Question:
I get the above error msg but my class does have a main method:
'''
package adventure;
import com.jme3.system.AppSettings;
import java.applet.Applet;
import java.applet.AudioClip;
import java.awt.Image;
import java.io.File;
import java.net.MalformedURLException;
import java.net.URL;
import com.jme3.renderer.queue.RenderQueue.ShadowMode;
import com.jme3.animation.AnimChannel;
import com.jme3.animation.AnimControl;
import com.jme3.animation.AnimEventListener;
import com.jme3.animation.LoopMode;
import com.jme3.app.SimpleApplication;
import com.jme3.asset.BlenderKey;
import com.jme3.asset.plugins.HttpZipLocator;
import com.jme3.asset.plugins.ZipLocator;
import com.jme3.bullet.BulletAppState;
import com.jme3.bullet.PhysicsSpace;
import com.jme3.bullet.collision.shapes.CapsuleCollisionShape;
import com.jme3.bullet.control.CharacterControl;
import com.jme3.bullet.control.RigidBodyControl;
import com.jme3.input.ChaseCamera;
import com.jme3.input.KeyInput;
import com.jme3.input.controls.ActionListener;
import com.jme3.input.controls.KeyTrigger;
import com.jme3.light.AmbientLight;
import com.jme3.light.DirectionalLight;
import com.jme3.material.MaterialList;
import com.jme3.math.ColorRGBA;
import com.jme3.math.Vector3f;
import com.jme3.post.FilterPostProcessor;
import com.jme3.post.filters.BloomFilter;
import com.jme3.scene.Node;
import com.jme3.scene.Spatial;
import com.jme3.scene.plugins.ogre.OgreMeshKey;
import com.jme3.input.controls.MouseButtonTrigger;
import com.jme3.input.MouseInput;
public class Q3World extends SimpleApplication implements ActionListener,
AnimEventListener, Playable {
private Node gameLevel;
//private PhysicsCharacter player;
private static boolean useHttp = false;
//private static World world;
//private static Person person;
//private static Player dplayer;
private BulletAppState bulletAppState;
private AnimChannel channel;
private AnimControl control;
// character
CharacterControl character;
CharacterControl goblincharacter;
Node model;
// temp vectors
Vector3f walkDirection = new Vector3f();
Spatial goblin;
RigidBodyControl terrainPhysicsNode;
// animation
AnimChannel animationChannel;
AnimChannel shootingChannel;
AnimControl animationControl;
float airTime = 0;
// camera
boolean left = false, right = false, up = false, down = false, attack=false;
ChaseCamera chaseCam;
FilterPostProcessor fpp;
private Spatial sceneModel;
private RigidBodyControl landscape;
public static void main(String[] args) {
File file = new File("quake3level.zip");
if (!file.exists()) {
useHttp = true;
}
Q3World app = new Q3World();
AppSettings settings = new AppSettings(true);
settings.setTitle("Dungeon World");
settings.setSettingsDialogImage("Interface/splash.png");
app.setSettings(settings);
app.start();
}
@Override
public void simpleInitApp() {
bulletAppState = new BulletAppState();
bulletAppState.setThreadingType(BulletAppState.ThreadingType.PARALLEL);
stateManager.attach(bulletAppState);
setupKeys();
DirectionalLight dl = new DirectionalLight();
dl.setColor(ColorRGBA.White.clone().multLocal(2));
dl.setDirection(new Vector3f(-1, -1, -1).normalize());
rootNode.addLight(dl);
AmbientLight am = new AmbientLight();
am.setColor(ColorRGBA.White.mult(2));
rootNode.addLight(am);
if (useHttp) {
assetManager
.registerLocator(
"http://jmonkeyengine.googlecode.com/files/quake3level.zip",
HttpZipLocator.class);
} else {
assetManager.registerLocator("quake3level.zip", ZipLocator.class);
}
// create the geometry and attach it
MaterialList matList = (MaterialList) assetManager
.loadAsset("Scene.material");
OgreMeshKey key = new OgreMeshKey("main.meshxml", matList);
gameLevel = (Node) assetManager.loadAsset(key);
gameLevel.setLocalScale(0.1f);
gameLevel.addControl(new RigidBodyControl(0));
getPhysicsSpace().addAll(gameLevel);
rootNode.attachChild(gameLevel);
getPhysicsSpace().addAll(gameLevel);
createCharacters();
setupChaseCamera();
setupAnimationController();
setupFilter();
}
private void setupFilter() {
FilterPostProcessor fpp = new FilterPostProcessor(assetManager);
BloomFilter bloom = new BloomFilter(BloomFilter.GlowMode.Objects);
fpp.addFilter(bloom);
viewPort.addProcessor(fpp);
}
private PhysicsSpace getPhysicsSpace() {
return bulletAppState.getPhysicsSpace();
}
private void setupKeys() {
inputManager.addMapping("wireframe", new KeyTrigger(KeyInput.KEY_T));
inputManager.addListener(this, "wireframe");
inputManager.addMapping("CharLeft", new KeyTrigger(KeyInput.KEY_A));
inputManager.addMapping("CharRight", new KeyTrigger(KeyInput.KEY_D));
inputManager.addMapping("CharUp", new KeyTrigger(KeyInput.KEY_W));
inputManager.addMapping("CharDown", new KeyTrigger(KeyInput.KEY_S));
inputManager.addMapping("CharSpace",
new KeyTrigger(KeyInput.KEY_SPACE));
inputManager
.addMapping("CharShoot", new MouseButtonTrigger(MouseInput.BUTTON_LEFT));
inputManager.addListener(this, "CharLeft");
inputManager.addListener(this, "CharRight");
inputManager.addListener(this, "CharUp");
inputManager.addListener(this, "CharDown");
inputManager.addListener(this, "CharSpace");
inputManager.addListener(this, "CharShoot");
}
private void createCharacters() {
CapsuleCollisionShape capsule = new CapsuleCollisionShape(0.05f, 0.05f);
character = new CharacterControl(capsule, 2);
character.setJumpSpeed(20f);
model = (Node) assetManager.loadModel("Models/Ninja/Ninja.mesh.xml");
model.scale(0.05f, 0.05f, 0.05f);
model.addControl(character);
character.setPhysicsLocation(new Vector3f(55, 15, -60));
model.setShadowMode(ShadowMode.CastAndReceive);
character.setViewDirection(new Vector3f(1, 0, 0));
rootNode.attachChild(model);
getPhysicsSpace().add(character);
BlenderKey blenderKey = new BlenderKey("Models/Oto/Oto.mesh.xml");
Spatial man = (Spatial) assetManager.loadModel(blenderKey);
man.setLocalTranslation(new Vector3f(67, 15, -60));
man.setShadowMode(ShadowMode.CastAndReceive);
rootNode.attachChild(man);
goblin = assetManager.loadModel("objects/goblin.j3o");
goblin.scale(4f, 4f, 4f);
//goblin.setLocalTranslation(60, 3.5f, -60);
goblincharacter = new CharacterControl(capsule, 2);
goblin.addControl(goblincharacter);
goblincharacter.setPhysicsLocation(new Vector3f(60, 3.5f, -60));
//goblincharacter.setViewDirection(new Vector3f(1, 0, 0));
//character.setWalkDirection(new Vector3f(1, 0, 0));
control = goblin.getControl(AnimControl.class);
control.addListener(this);
channel = control.createChannel();
for (String anim : control.getAnimationNames())
System.out.println("goblin can:"+anim);
channel.setAnim("walk");
rootNode.attachChild(goblin);
getPhysicsSpace().add(goblincharacter);
Spatial monster = assetManager.loadModel("objects/creatures/monster/monster.packed.j3o");
Spatial monster2 = assetManager.loadModel("Models/Jaime/Jaime.j3o");
monster2.scale(5f, 5f, 5f);
monster.scale(2f, 2f, 2f);
monster.setLocalTranslation(new Vector3f(53, 3, -55));
monster2.setLocalTranslation(new Vector3f(50, 3, -55));
rootNode.attachChild(monster2);
rootNode.attachChild(monster);
}
private void setupChaseCamera() {
flyCam.setEnabled(false);
chaseCam = new ChaseCamera(cam, model, inputManager);
chaseCam.setDefaultDistance(27);
}
private void setupAnimationController() {
animationControl = model.getControl(AnimControl.class);
animationControl.addListener(this);
animationChannel = animationControl.createChannel();
//shootingChannel = animationControl.createChannel();
}
@Override
public void simpleUpdate(float tpf) {
goblincharacter.setWalkDirection(goblin.getLocalRotation().mult(Vector3f.UNIT_Z).multLocal(0.4f));
Vector3f camDir = cam.getDirection().clone().multLocal(0.1f);
Vector3f camLeft = cam.getLeft().clone().multLocal(0.1f);
camDir.y = 0;
camLeft.y = 0;
walkDirection.set(0, 0, 0);
if (left) {
walkDirection.addLocal(camLeft);
}
if (right) {
walkDirection.addLocal(camLeft.negate());
}
if (up) {
walkDirection.addLocal(camDir);
}
if (down) {
walkDirection.addLocal(camDir.negate());
}
//if (attack) {
//animationChannel.setAnim("Attack1");
//animationChannel.setLoopMode(LoopMode.DontLoop);
//}
if (!character.onGround()) {
airTime = airTime + tpf;
} else {
airTime = 0;
}
if (walkDirection.length() == 0) {
if (!"Idle1".equals(animationChannel.getAnimationName())) {
animationChannel.setAnim("Idle1", 1f);
}
} else {
character.setViewDirection(walkDirection.negate());
if (airTime > .3f) {
if (!"stand".equals(animationChannel.getAnimationName())) {
animationChannel.setAnim("Idle1");
}
} else if (!"Walk".equals(animationChannel.getAnimationName())) {
animationChannel.setAnim("Walk", 1f);
}
}
character.setWalkDirection(walkDirection);
}
/*Ninja can: Walk
Ninja can: Kick
Ninja can: JumpNoHeight
Ninja can: Jump
Ninja can: Spin
Ninja can: Attack1
Ninja can: Idle1
Ninja can: Attack3
Ninja can: Idle2
Ninja can: Attack2
Ninja can: Idle3
Ninja can: Stealth
Ninja can: Death2
Ninja can: Death1
Ninja can: HighJump
Ninja can: SideKick
Ninja can: Backflip
Ninja can: Block
Ninja can: Climb
Ninja can: Crouch*/
public void onAction(String binding, boolean value, float tpf) {
if (binding.equals("CharLeft")) {
if (value) {
left = true;
} else {
left = false;
}
} else if (binding.equals("CharRight")) {
if (value) {
right = true;
} else {
right = false;
}
} else if (binding.equals("CharUp")) {
if (value) {
up = true;
} else {
up = false;
}
} else if (binding.equals("CharDown")) {
if (value) {
down = true;
} else {
down = false;
}
} else if (binding.equals("CharSpace")) {
character.jump();
} else if (binding.equals("CharShoot") && value) {
//bulletControl();
Vector3f origin = cam.getWorldCoordinates(inputManager.getCursorPosition(), 0.0f);
Vector3f direction = cam.getWorldCoordinates(inputManager.getCursorPosition(), 0.0f);
//direction.subtractLocal(origin).normalizeLocal();
//character.setWalkDirection(location);
System.out.println("origin"+origin);
System.out.println("direction"+direction);
//character.setViewDirection(direction);
animationChannel.setAnim("Attack3");
animationChannel.setLoopMode(LoopMode.DontLoop);
}
}
public void onAnimCycleDone(AnimControl control, AnimChannel channel,
String animName) {
if (channel == shootingChannel) {
channel.setAnim("Idle1");
}
}
public void onAnimChange(AnimControl control, AnimChannel channel,
String animName) {
}
// Load an image from the net, making sure it has already been
// loaded when the method returns
public Image loadPicture(String imageName) {
return null;
}
// Load and play a sound from /usr/local/hacks/sounds/
public void playSound(String name) {
URL u = null;
try {
u = new URL("file:" + "/usr/local/hacks/sounds/" + name + ".au");
} catch (MalformedURLException e) {
}
AudioClip a = Applet.newAudioClip(u);
a.play();
}
}
'''
Since this only happens on windows 7 and not on ubuntu where the code was written, I suppose it's some setting or build path in eclipse juno for windows 7 but which setting is it that I must set?
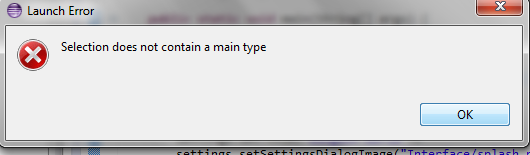
Answer: Try cleaning and rebuilding your project. Also make sure that your .java files are in the .src folder.
Also Check if your source folder exists in the project properties -> java build path -> source.